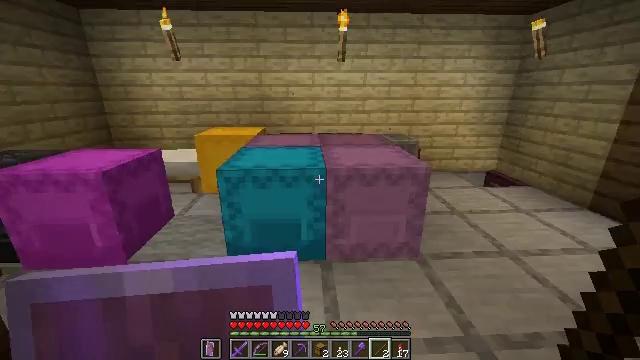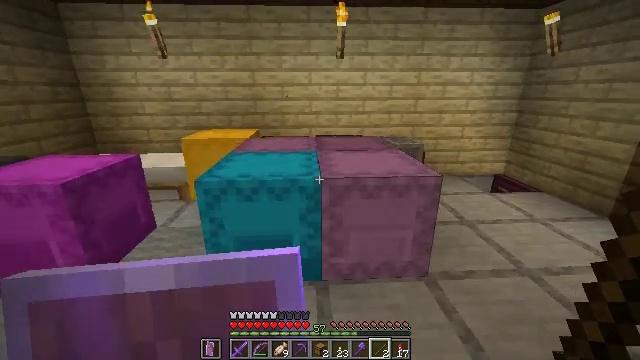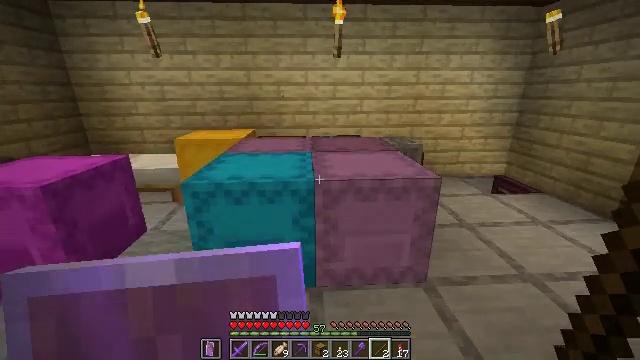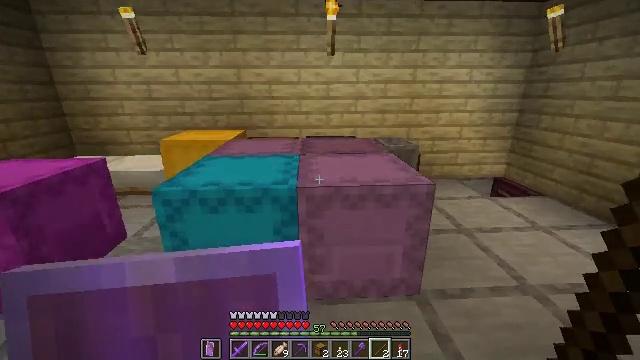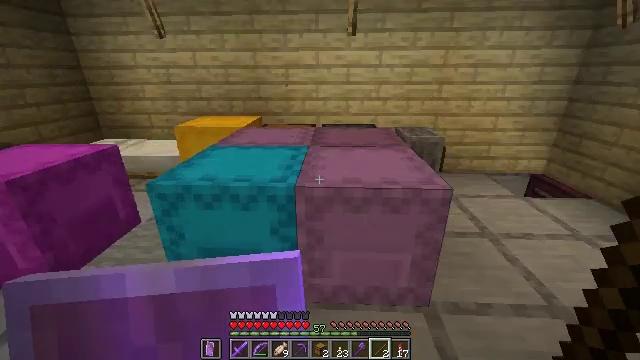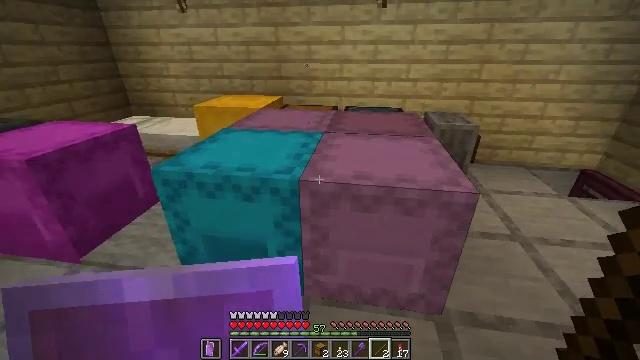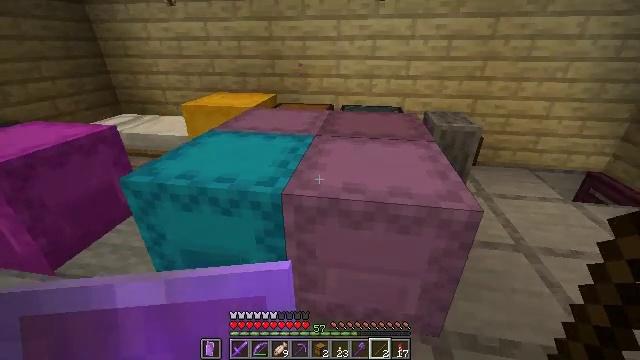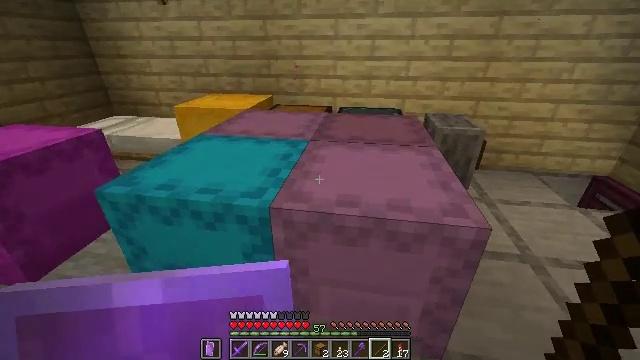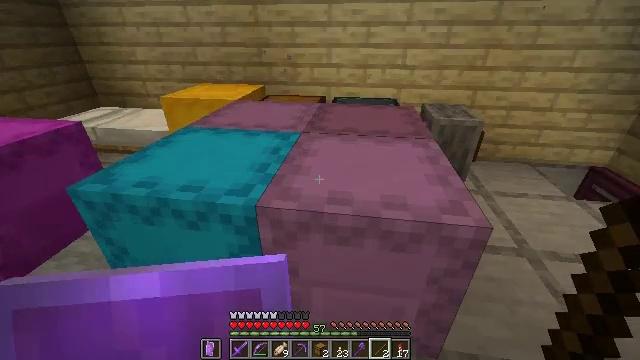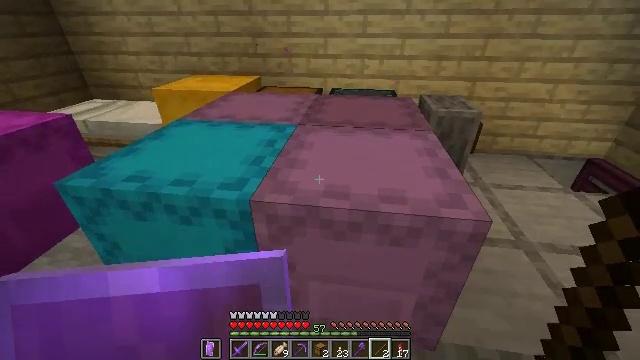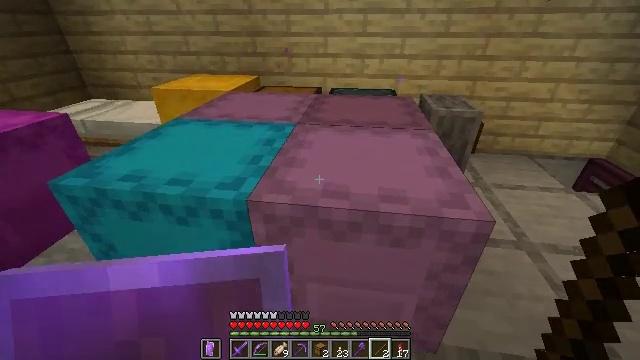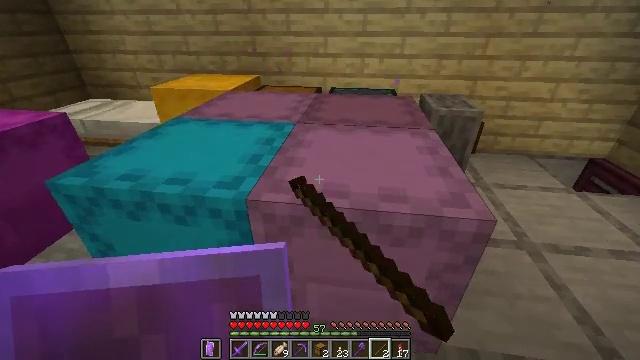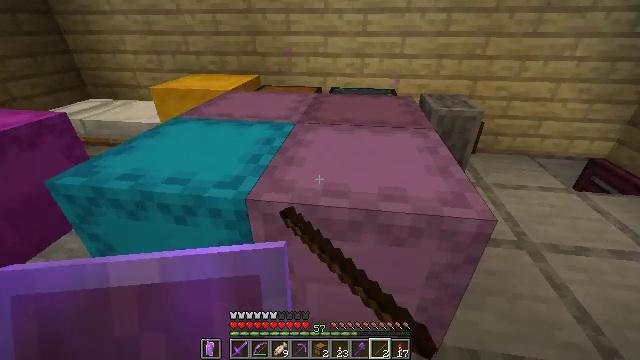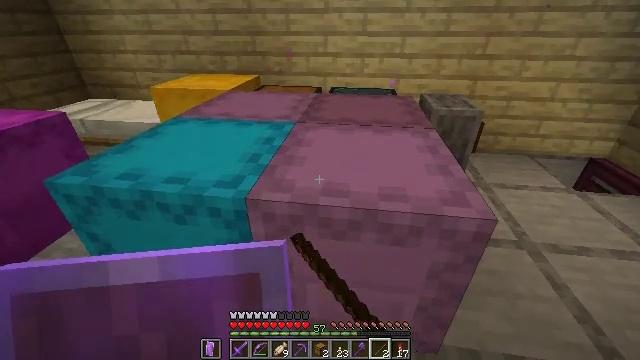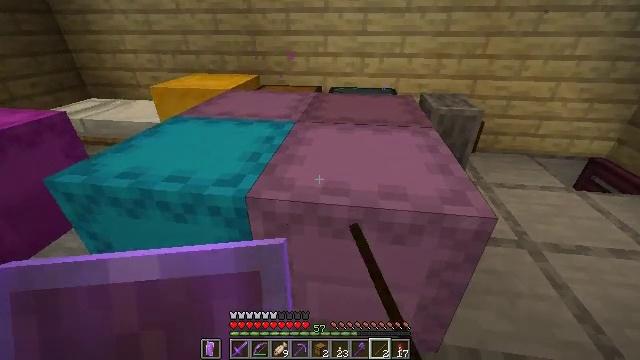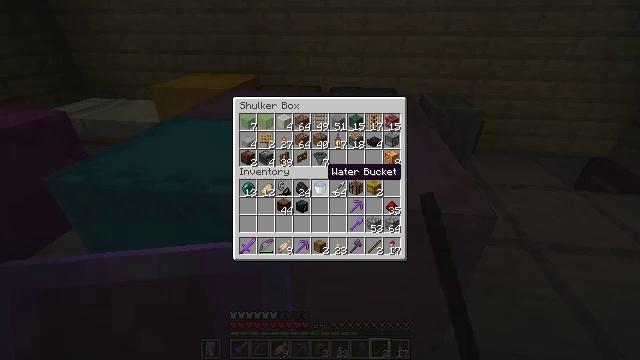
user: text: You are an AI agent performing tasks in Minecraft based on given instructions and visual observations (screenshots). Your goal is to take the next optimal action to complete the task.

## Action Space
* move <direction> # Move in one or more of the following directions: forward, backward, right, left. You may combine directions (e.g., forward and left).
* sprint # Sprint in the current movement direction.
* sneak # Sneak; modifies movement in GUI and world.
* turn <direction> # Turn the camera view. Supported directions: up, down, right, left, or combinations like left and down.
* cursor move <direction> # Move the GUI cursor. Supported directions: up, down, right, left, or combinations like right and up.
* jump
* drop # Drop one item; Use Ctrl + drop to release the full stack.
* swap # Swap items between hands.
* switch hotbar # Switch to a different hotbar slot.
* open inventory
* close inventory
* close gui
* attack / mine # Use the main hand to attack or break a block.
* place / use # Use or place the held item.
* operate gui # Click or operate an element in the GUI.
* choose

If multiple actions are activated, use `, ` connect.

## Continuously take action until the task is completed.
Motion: motion action
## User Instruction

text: Break the brown shulker box to pick it up.
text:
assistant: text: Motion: move forward and move right
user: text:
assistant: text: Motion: move forward and move right
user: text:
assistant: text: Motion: move forward and move right
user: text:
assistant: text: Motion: move forward and move right, turn left and down
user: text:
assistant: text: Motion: move forward, turn left and down
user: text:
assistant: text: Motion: move forward
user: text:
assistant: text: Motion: no_op
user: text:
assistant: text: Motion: turn down
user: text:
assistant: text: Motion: turn down
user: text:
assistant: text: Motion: use / place
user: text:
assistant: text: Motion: use / place
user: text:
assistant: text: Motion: use / place
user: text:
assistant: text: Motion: no_op
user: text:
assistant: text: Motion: no_op
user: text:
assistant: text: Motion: no_op
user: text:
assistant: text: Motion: no_op
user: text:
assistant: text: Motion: turn right and down
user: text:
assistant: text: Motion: turn right and down
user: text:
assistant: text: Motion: no_op
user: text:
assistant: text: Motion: no_op
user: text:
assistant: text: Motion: no_op
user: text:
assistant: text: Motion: sneak, turn down
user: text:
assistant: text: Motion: sneak
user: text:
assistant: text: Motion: sneak
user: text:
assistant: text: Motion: sneak, turn right and up
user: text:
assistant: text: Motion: sneak, turn right and up
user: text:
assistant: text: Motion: sneak
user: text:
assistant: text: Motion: sneak
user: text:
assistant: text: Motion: sneak
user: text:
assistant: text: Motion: sneak